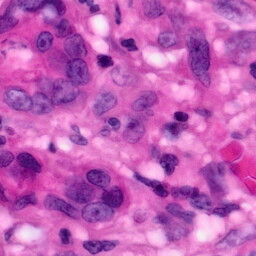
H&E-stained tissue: Pancreatic